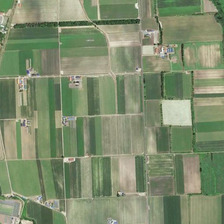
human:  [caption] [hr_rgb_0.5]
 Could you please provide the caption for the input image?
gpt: many pieces of farmlands and some sparse buildings are together .

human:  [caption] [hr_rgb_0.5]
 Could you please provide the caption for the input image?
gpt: many pieces of farmlands and some sparse buildings are together .

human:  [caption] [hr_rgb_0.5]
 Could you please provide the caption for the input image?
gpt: many pieces of farmlands and some sparse buildings are together .

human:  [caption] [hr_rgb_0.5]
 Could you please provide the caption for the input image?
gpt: many pieces of farmlands and some sparse buildings are together .

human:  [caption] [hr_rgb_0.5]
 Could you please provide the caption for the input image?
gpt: many pieces of farmlands and some sparse buildings are together .